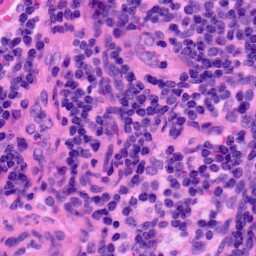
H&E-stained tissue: LymphNode